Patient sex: M
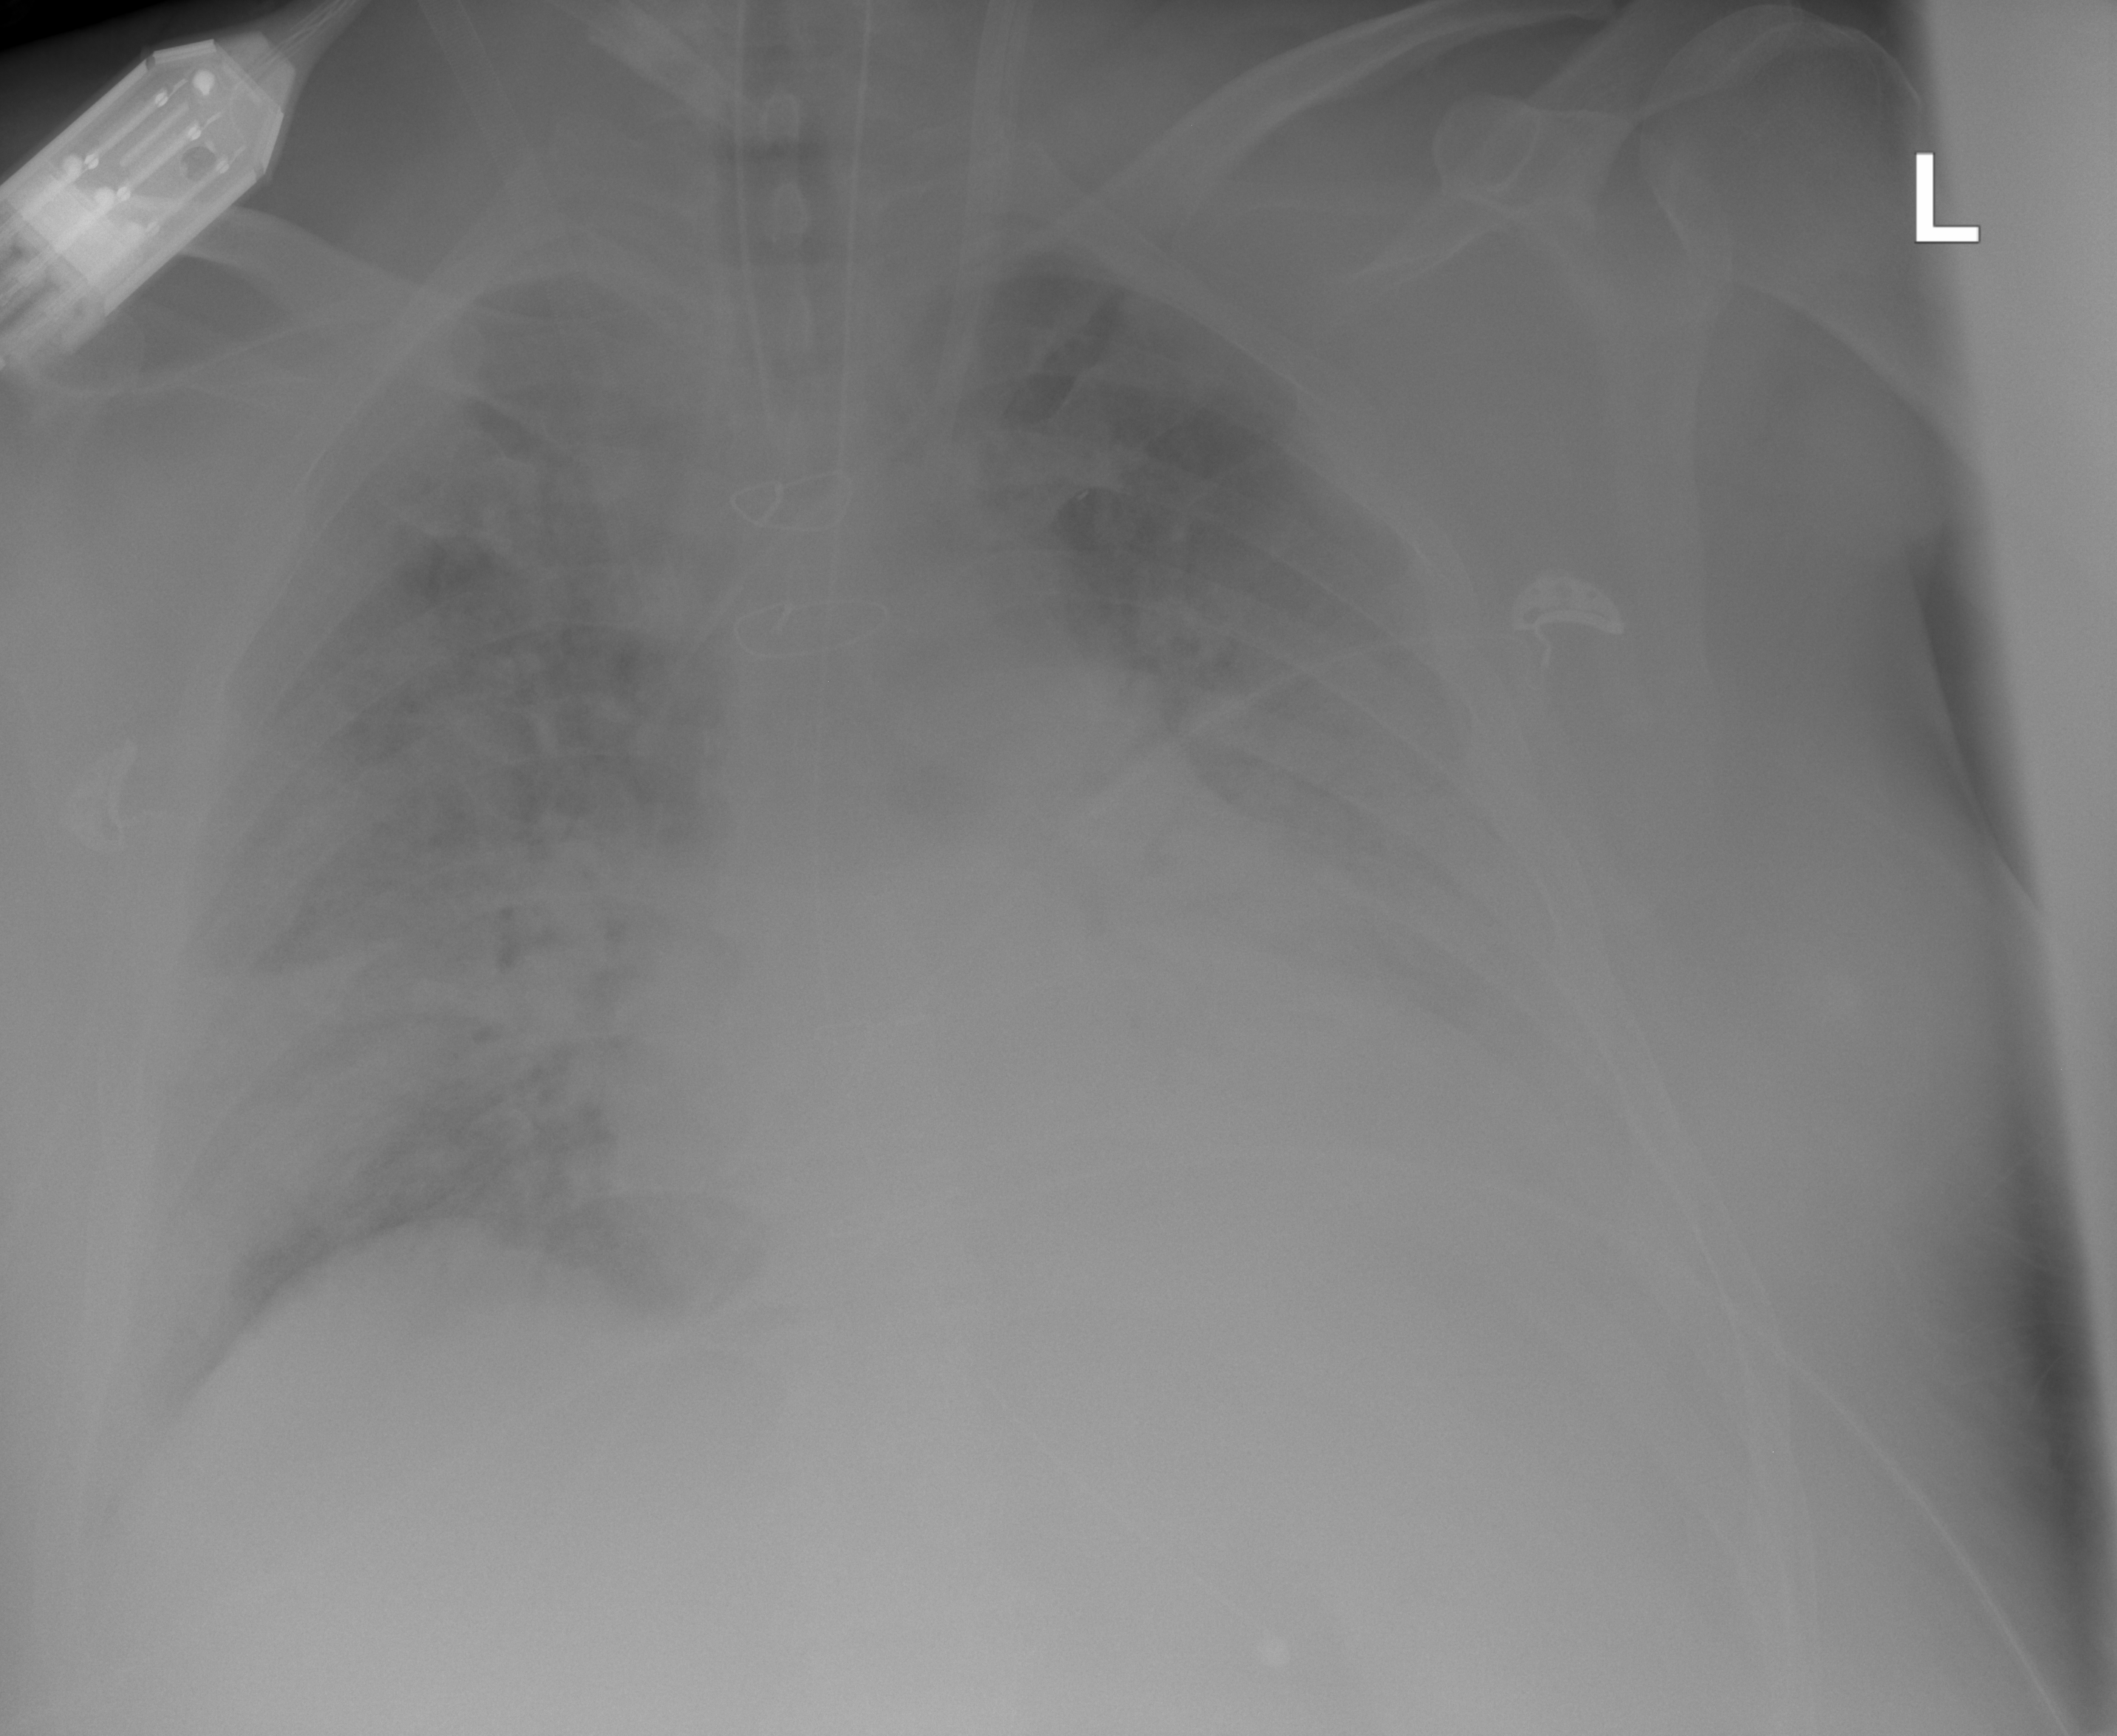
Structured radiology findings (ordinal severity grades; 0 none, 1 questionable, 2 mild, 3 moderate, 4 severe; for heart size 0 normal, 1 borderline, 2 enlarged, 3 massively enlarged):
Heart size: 0
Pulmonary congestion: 3
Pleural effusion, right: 1
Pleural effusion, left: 2
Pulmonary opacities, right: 2
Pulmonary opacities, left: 2
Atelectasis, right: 3
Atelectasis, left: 3